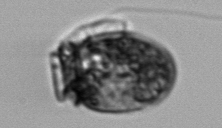
Label: Dinophysis_acuminata